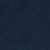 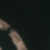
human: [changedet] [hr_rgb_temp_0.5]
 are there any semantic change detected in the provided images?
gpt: An artificial island was made in the sea.